Field crop: maize
Growth stage: 2
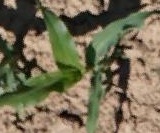
Species: maize